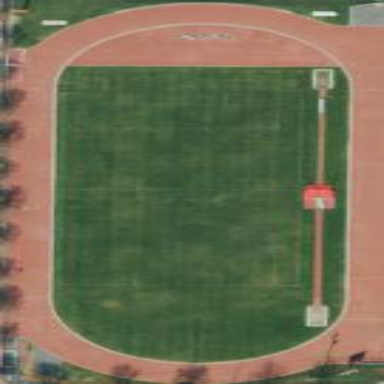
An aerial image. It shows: Clay track used for running and soccer on leisure land.